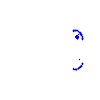
Particle: kaon